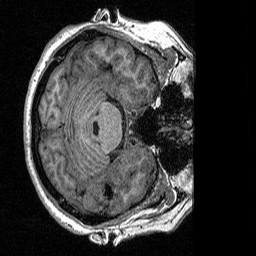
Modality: T1w
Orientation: axial
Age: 32
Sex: female
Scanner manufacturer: siemens
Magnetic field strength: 3 T
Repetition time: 2.3 s
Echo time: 0.00298 s